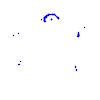
Particle: proton